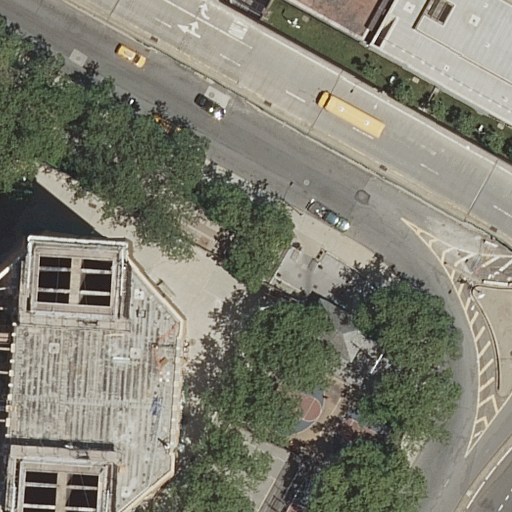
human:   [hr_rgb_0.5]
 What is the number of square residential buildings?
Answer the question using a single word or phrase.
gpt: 0

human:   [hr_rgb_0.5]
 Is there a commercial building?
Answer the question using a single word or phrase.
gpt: no

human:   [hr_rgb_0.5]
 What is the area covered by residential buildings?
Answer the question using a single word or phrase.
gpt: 4431m2

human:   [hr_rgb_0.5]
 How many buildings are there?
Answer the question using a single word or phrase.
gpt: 4

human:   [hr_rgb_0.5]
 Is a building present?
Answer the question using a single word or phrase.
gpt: yes

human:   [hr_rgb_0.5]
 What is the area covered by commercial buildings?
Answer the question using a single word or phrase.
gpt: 0m2

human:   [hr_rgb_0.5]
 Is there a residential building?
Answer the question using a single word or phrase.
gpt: yes

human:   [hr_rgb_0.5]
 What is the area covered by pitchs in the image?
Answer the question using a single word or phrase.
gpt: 1132m2

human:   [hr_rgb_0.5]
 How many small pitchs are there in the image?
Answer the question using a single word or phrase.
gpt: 0

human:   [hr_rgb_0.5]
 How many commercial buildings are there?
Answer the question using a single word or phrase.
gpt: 0

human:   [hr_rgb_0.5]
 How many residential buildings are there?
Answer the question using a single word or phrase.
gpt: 4

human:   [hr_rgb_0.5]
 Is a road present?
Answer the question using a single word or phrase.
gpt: yes

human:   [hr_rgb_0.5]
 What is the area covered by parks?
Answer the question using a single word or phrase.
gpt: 80m2

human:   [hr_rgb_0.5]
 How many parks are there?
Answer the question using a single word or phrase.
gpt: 1

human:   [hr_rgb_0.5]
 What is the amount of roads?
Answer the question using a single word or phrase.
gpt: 12

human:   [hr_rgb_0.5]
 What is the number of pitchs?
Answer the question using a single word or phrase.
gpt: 1

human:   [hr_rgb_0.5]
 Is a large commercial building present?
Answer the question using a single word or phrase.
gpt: no

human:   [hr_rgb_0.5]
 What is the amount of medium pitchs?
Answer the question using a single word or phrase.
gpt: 0

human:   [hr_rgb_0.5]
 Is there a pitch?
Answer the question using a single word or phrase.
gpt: yes

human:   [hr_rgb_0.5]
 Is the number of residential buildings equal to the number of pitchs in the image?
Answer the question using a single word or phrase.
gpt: no

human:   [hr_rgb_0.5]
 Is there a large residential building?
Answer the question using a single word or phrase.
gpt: yes

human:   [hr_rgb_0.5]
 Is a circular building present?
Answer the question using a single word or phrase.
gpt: no

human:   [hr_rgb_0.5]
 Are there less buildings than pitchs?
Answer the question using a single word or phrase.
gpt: no

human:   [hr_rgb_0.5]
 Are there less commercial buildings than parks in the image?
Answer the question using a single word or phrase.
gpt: yes

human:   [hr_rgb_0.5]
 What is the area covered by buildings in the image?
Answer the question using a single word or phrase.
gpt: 4431m2

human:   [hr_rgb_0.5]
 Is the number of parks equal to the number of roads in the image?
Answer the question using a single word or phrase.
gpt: no

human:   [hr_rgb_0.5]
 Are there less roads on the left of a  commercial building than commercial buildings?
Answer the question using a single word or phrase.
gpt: no

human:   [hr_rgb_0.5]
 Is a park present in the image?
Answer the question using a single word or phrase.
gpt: yes

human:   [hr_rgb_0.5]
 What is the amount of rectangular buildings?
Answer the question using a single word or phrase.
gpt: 2

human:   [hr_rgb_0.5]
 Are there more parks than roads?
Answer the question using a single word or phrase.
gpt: no

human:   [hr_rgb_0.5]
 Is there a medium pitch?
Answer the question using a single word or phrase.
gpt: no

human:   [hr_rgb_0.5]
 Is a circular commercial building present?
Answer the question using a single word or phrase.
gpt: no

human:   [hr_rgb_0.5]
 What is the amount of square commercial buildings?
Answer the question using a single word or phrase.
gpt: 0

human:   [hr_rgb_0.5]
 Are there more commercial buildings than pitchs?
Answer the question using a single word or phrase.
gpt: no

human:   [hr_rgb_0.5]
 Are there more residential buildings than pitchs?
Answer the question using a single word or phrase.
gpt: yes

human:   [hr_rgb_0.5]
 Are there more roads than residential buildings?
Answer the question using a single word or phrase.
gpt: yes

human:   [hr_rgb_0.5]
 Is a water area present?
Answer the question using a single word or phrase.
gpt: no

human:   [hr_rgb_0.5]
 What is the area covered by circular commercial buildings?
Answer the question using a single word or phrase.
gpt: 0m2

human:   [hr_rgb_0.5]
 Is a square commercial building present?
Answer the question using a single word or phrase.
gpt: no

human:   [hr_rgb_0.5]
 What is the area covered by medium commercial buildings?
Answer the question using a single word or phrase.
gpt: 0m2

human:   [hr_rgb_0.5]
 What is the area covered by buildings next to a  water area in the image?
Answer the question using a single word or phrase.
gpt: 0m2

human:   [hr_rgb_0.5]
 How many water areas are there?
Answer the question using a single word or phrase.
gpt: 0

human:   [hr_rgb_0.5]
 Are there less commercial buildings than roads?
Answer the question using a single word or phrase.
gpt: yes

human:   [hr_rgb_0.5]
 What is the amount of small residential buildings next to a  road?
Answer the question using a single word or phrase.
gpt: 2

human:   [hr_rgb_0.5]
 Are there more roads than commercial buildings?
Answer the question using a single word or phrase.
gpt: yes

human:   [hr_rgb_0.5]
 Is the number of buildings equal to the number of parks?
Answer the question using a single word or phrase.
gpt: no

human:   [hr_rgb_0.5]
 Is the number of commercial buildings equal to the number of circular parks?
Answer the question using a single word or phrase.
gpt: yes

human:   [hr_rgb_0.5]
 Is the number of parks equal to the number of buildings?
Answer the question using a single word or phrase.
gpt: no

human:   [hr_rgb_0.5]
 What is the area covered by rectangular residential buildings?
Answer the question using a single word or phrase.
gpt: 168m2

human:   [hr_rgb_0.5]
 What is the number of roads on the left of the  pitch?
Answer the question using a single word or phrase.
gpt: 1

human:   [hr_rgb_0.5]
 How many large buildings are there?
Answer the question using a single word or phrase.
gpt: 2

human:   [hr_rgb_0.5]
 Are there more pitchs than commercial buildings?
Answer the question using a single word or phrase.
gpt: yes

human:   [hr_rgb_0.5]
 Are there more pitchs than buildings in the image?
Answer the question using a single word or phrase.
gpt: no

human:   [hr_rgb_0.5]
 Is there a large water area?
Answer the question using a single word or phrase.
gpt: no

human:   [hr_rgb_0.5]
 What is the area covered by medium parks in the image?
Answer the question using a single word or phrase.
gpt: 0m2

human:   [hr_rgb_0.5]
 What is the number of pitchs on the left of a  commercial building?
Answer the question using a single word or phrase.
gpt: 0

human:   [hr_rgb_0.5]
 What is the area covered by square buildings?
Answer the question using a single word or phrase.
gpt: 0m2

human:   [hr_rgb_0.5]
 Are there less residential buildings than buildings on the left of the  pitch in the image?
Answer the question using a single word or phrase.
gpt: no

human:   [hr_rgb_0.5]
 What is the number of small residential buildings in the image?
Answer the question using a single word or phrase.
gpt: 2

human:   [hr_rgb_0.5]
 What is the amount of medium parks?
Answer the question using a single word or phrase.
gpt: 0

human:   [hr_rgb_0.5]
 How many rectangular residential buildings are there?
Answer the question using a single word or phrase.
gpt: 2

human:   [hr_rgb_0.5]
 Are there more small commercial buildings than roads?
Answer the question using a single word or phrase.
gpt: no

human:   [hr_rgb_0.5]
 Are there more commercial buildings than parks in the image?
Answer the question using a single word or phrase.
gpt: no

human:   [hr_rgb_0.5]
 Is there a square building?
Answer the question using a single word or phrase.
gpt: no